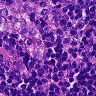
Metastatic tissue present: no